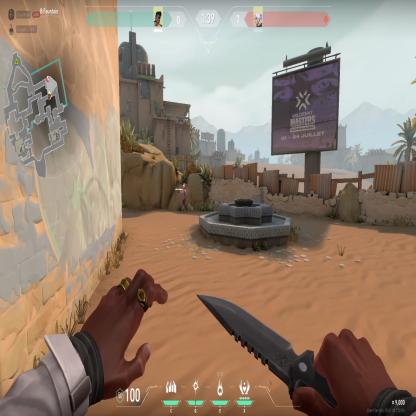
Label: enemy